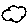
Label: cloud